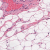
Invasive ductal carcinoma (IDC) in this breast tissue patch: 0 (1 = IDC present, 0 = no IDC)